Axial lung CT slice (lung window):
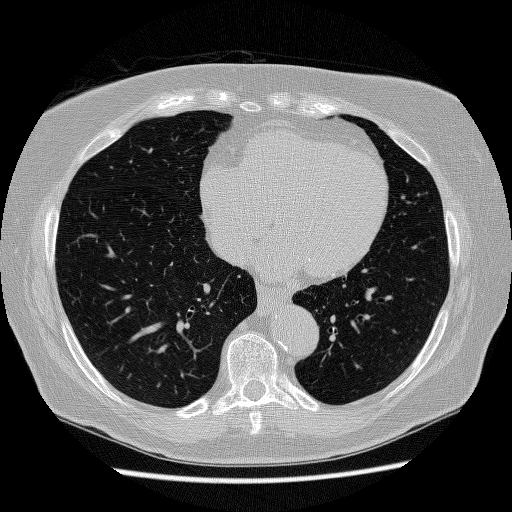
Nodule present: no